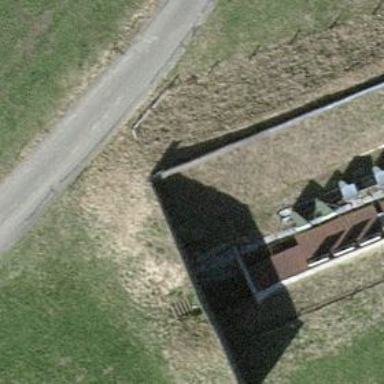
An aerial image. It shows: Wall barrier.